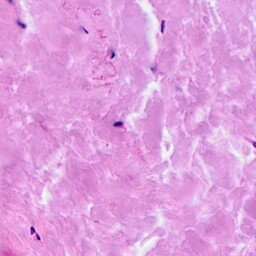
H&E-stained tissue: Breast